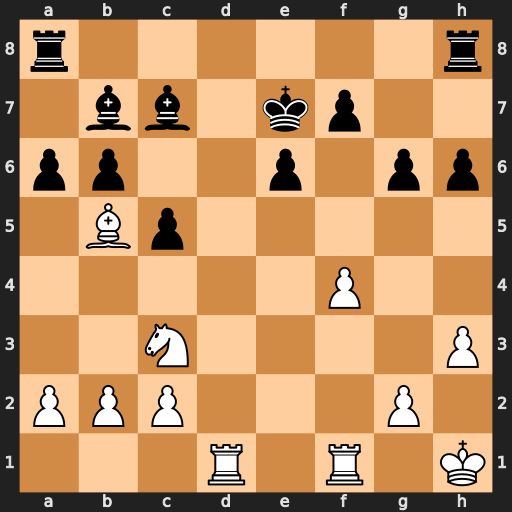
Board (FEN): r6r/1bb1kp2/pp2p1pp/1Bp5/5P2/2N4P/PPP3P1/3R1R1K
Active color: w
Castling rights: -
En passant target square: -
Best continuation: Rd7+ Kf6 Rxc7 Bxg2+ Kxg2